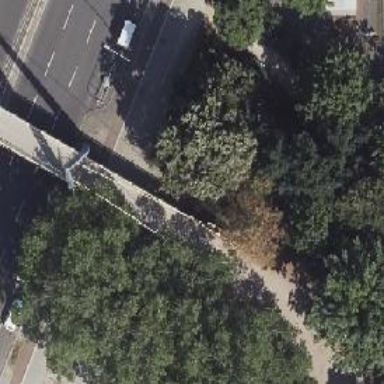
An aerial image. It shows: Concrete footway bridge with cable-stayed structure.